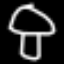
Label: mushroom